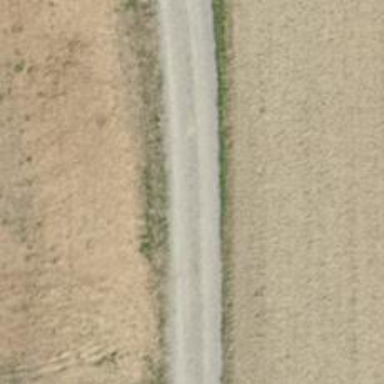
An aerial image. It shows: Track with compacted grade2 surface.